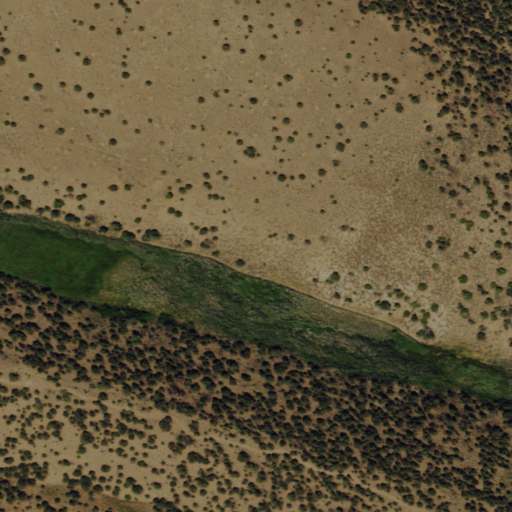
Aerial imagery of plain(s) in Nevada named Mohawk Pasture containing evergreen forest, shrub, and woody wetlands